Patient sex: M
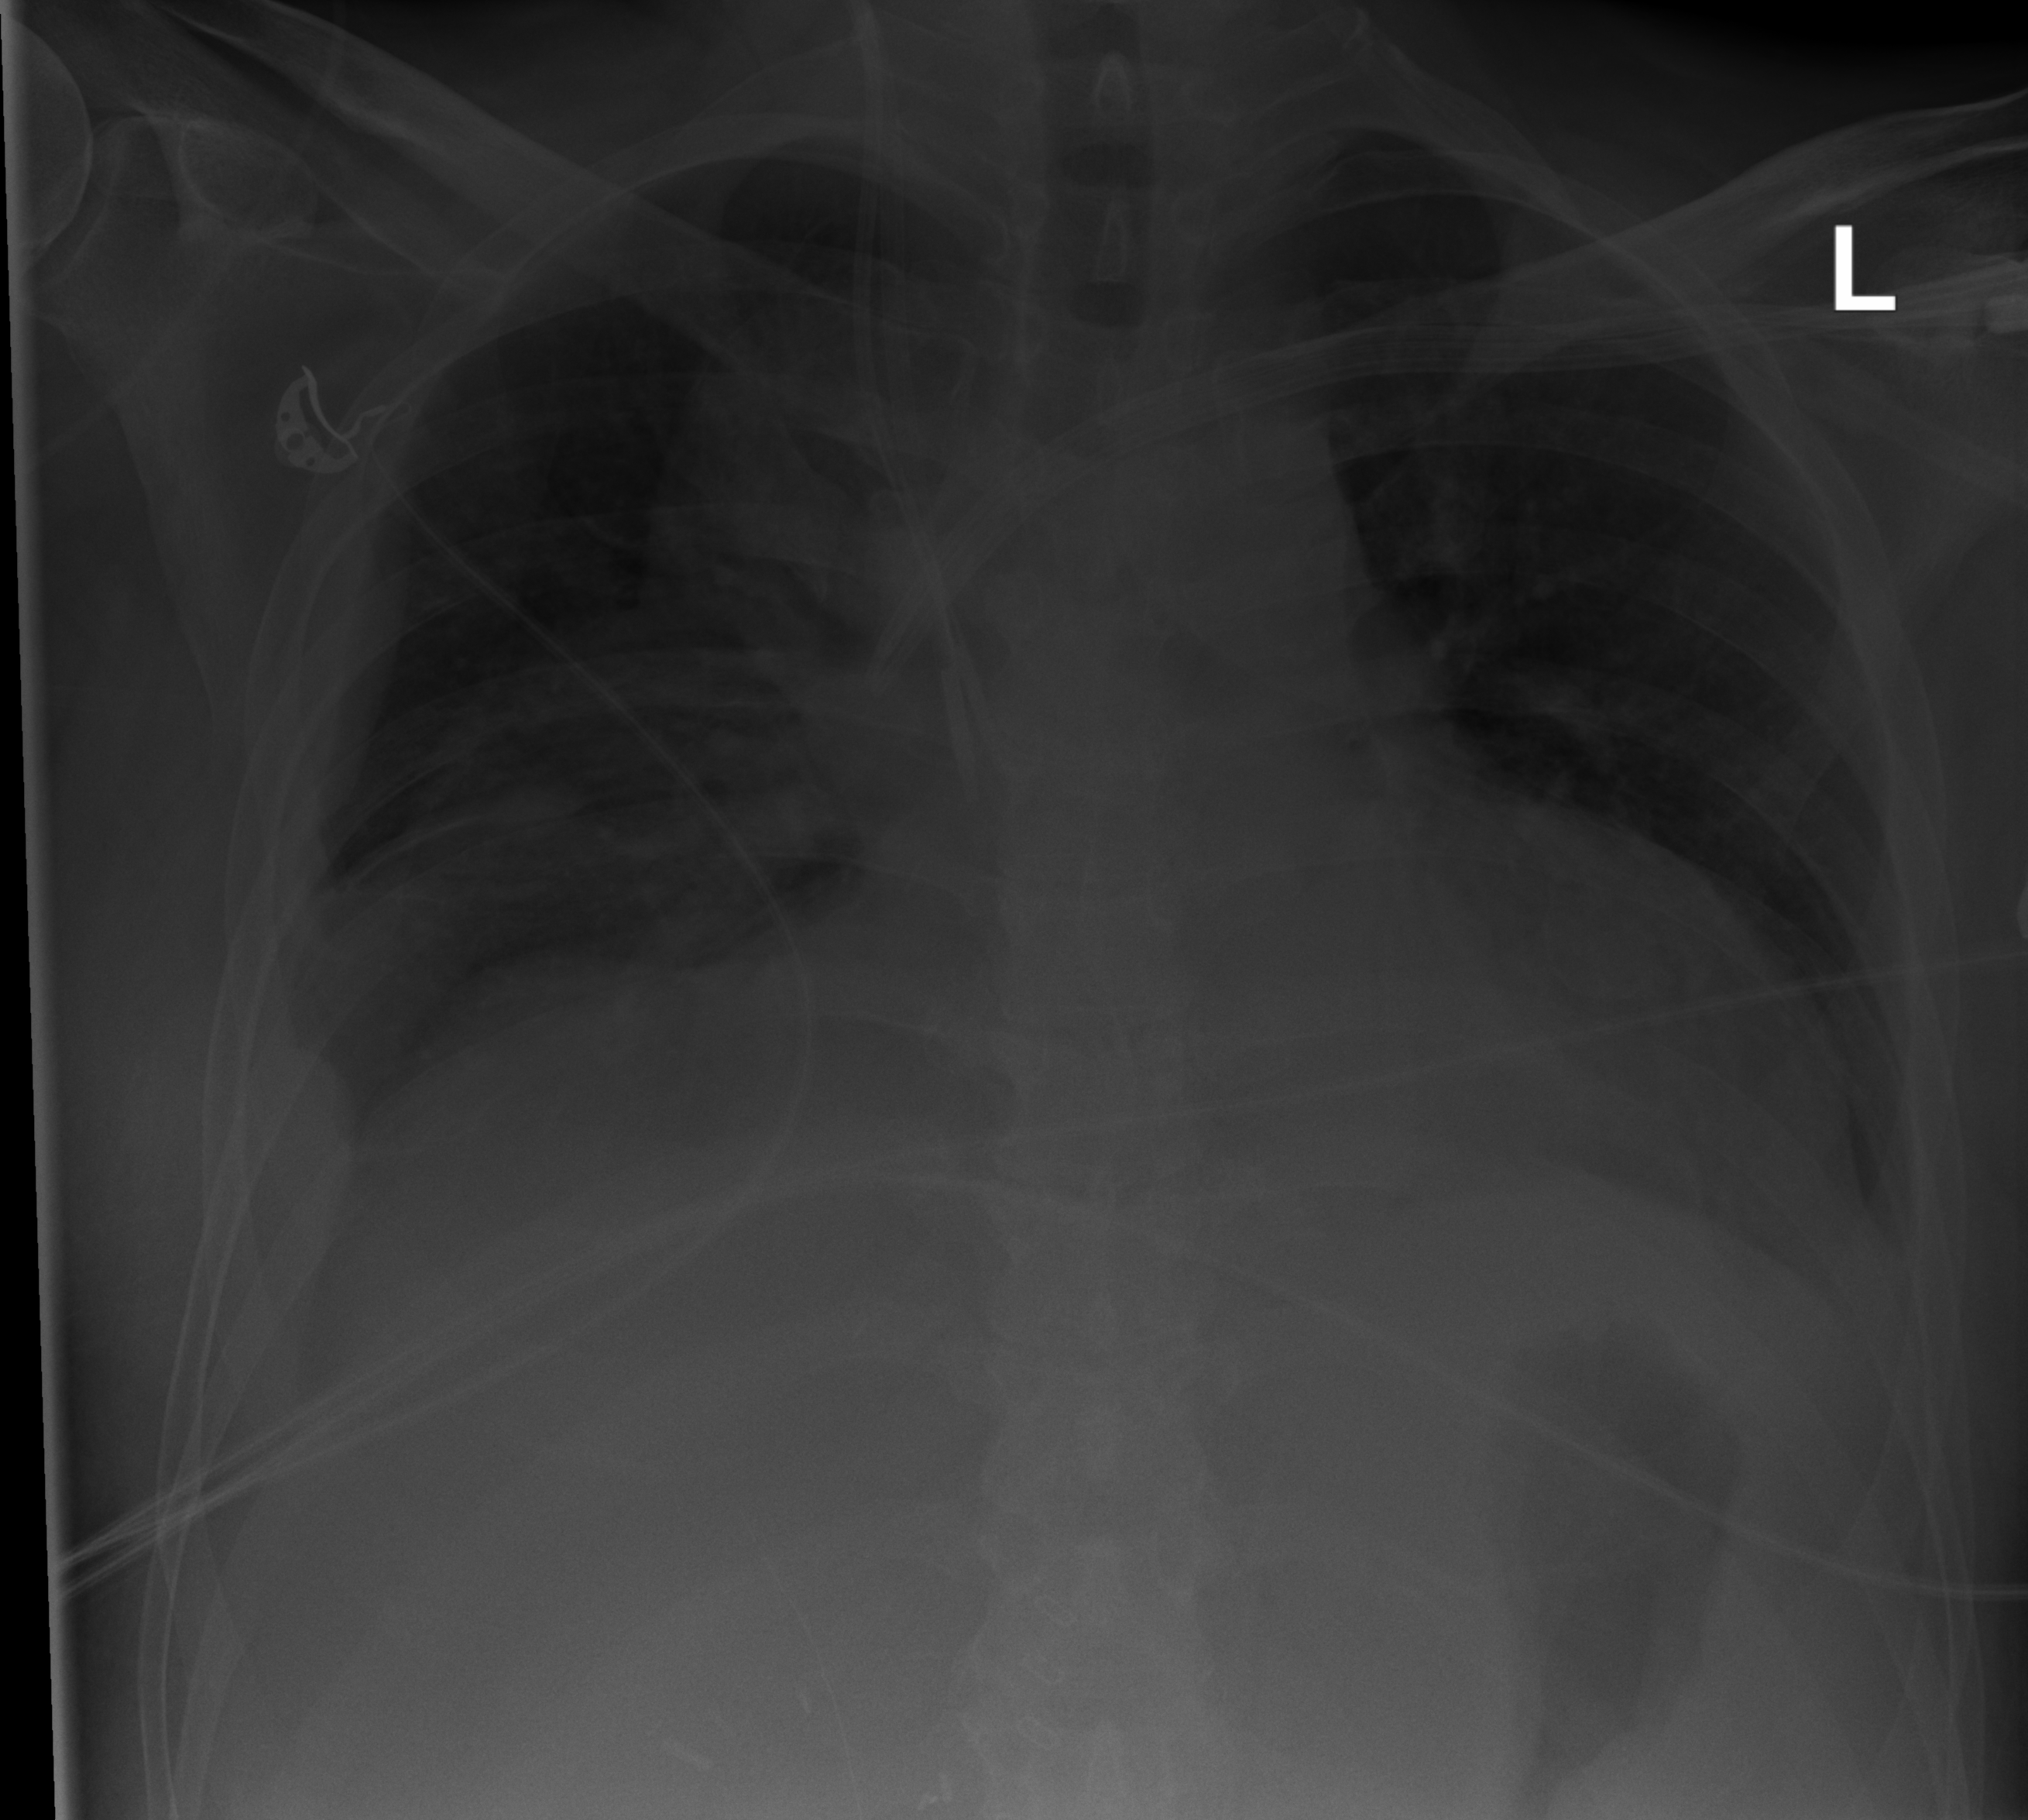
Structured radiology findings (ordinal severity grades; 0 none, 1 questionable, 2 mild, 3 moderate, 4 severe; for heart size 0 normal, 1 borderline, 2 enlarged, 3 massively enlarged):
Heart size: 2
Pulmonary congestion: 0
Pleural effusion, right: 2
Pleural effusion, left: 2
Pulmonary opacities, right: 0
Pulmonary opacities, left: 0
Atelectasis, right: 2
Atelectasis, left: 0